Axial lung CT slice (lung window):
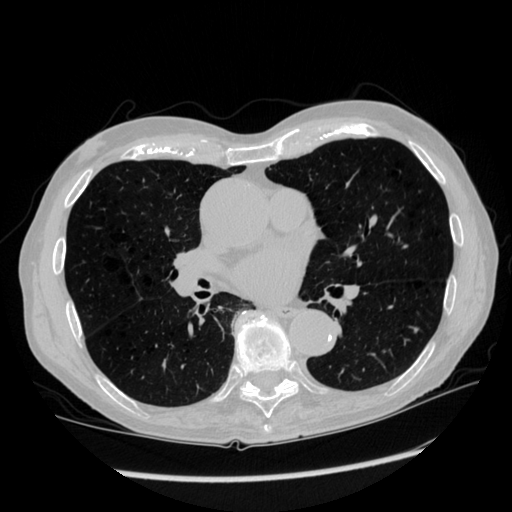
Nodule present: no